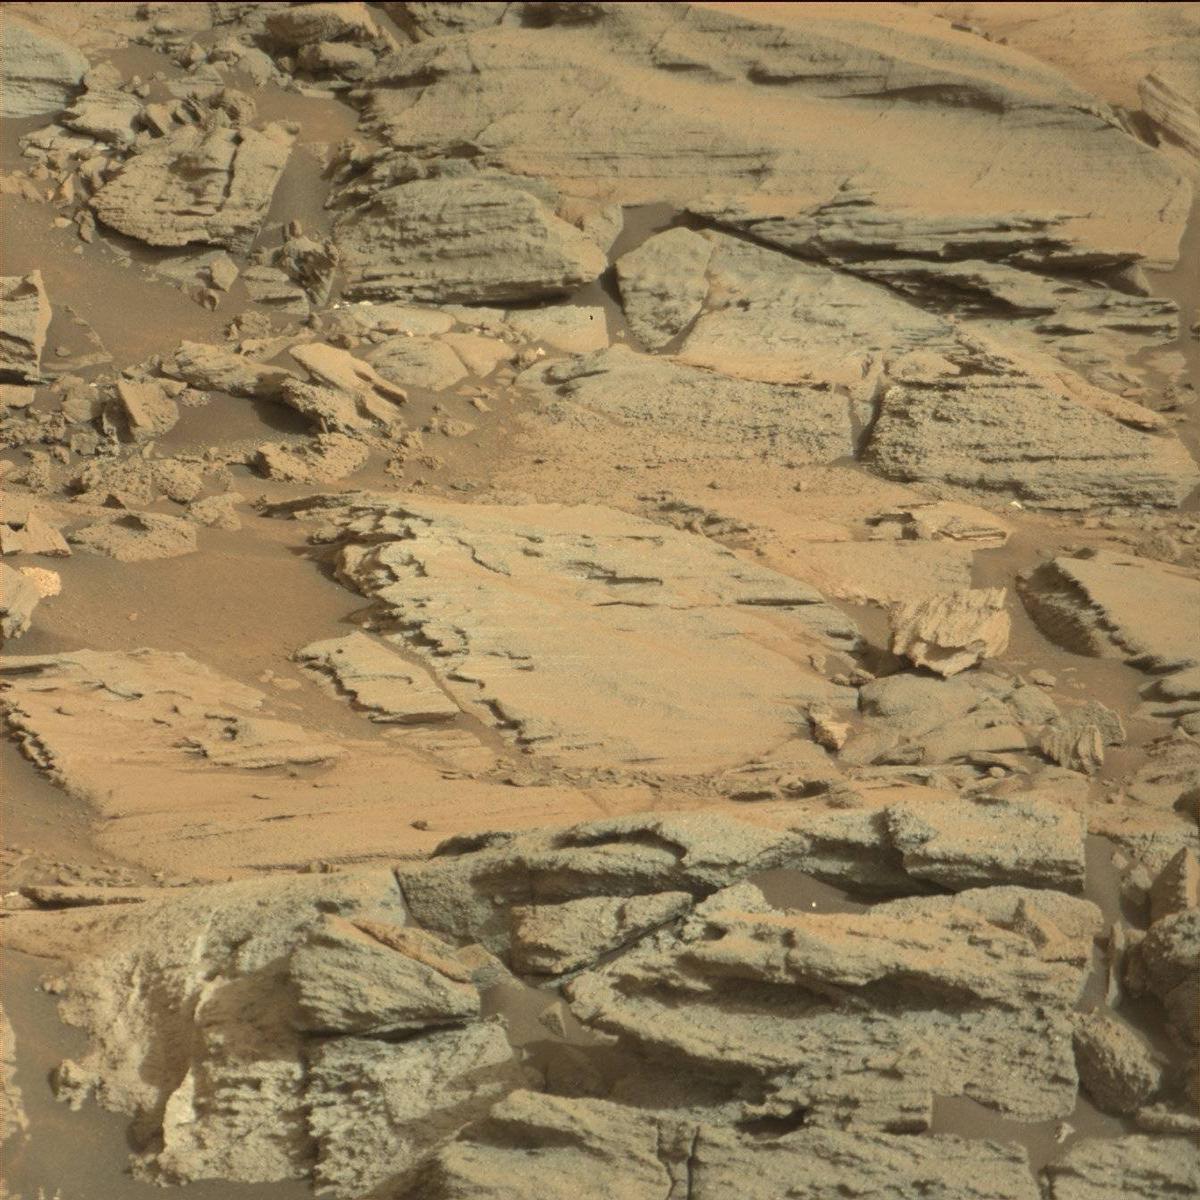
Terrain classes present: Bedrock, Sand / Soil